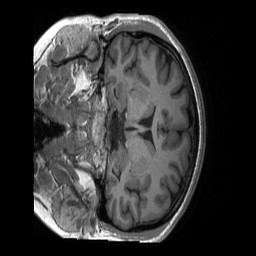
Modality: T1w
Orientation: coronal
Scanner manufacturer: siemens
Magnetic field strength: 3 T
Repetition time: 2.4 s
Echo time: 0.00224 s